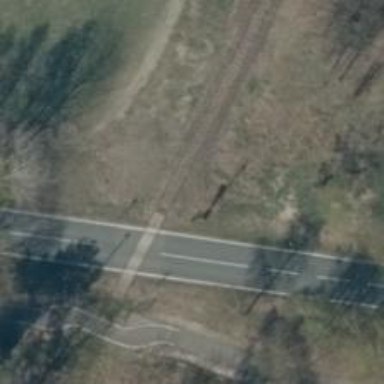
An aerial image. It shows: Railway level crossing.